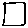
Label: square